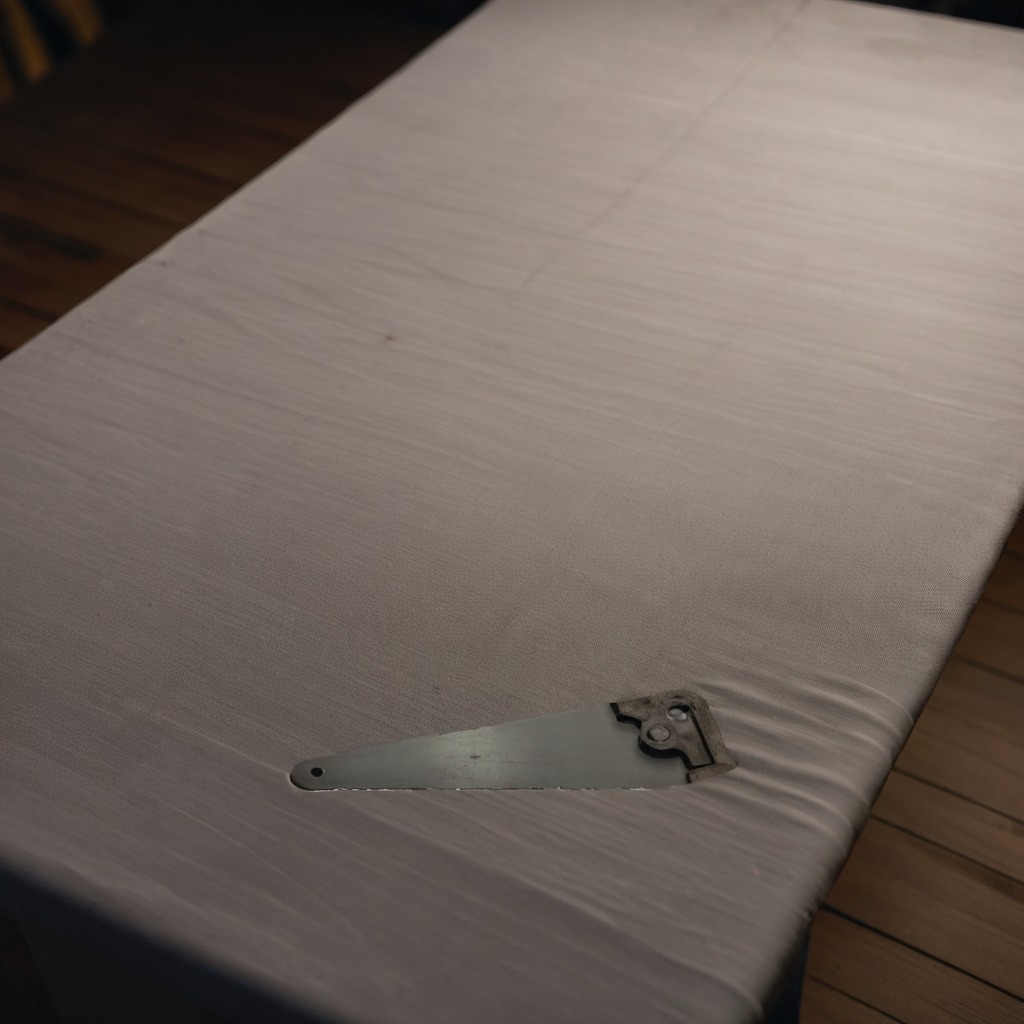
A metal saw is lying on the wooden table.